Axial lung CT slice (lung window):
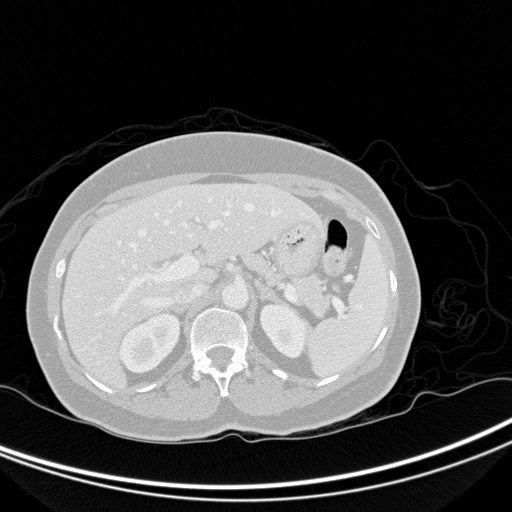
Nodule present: no